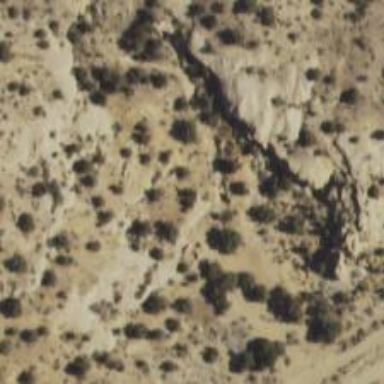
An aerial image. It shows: Cliff in nature.